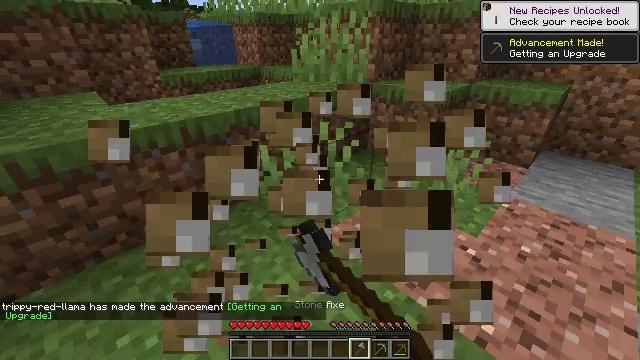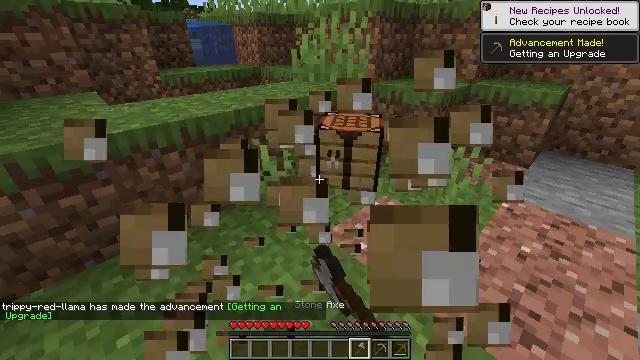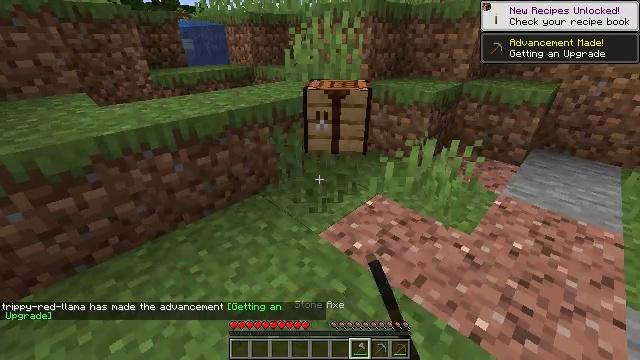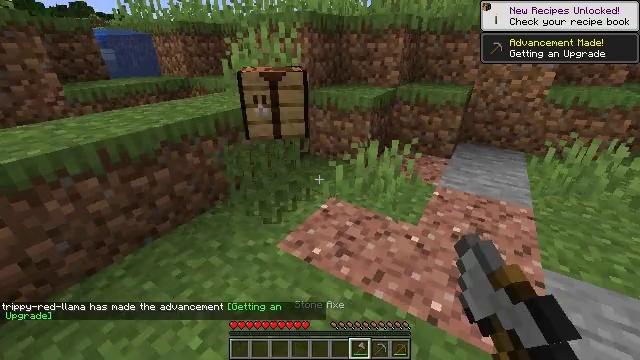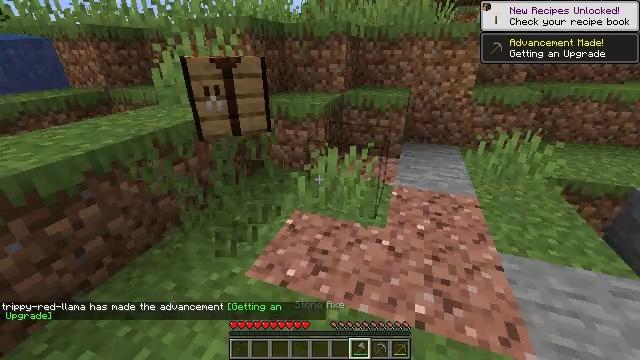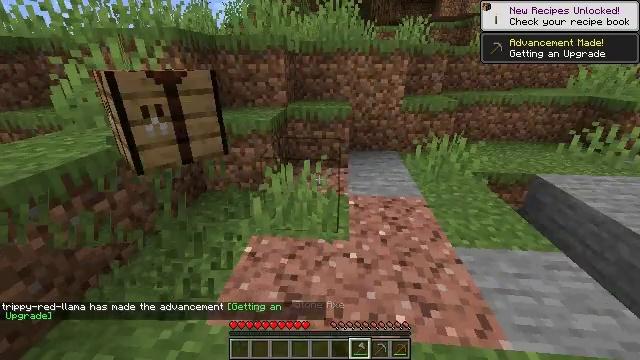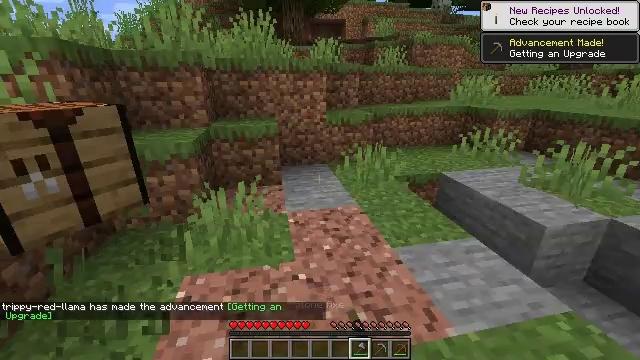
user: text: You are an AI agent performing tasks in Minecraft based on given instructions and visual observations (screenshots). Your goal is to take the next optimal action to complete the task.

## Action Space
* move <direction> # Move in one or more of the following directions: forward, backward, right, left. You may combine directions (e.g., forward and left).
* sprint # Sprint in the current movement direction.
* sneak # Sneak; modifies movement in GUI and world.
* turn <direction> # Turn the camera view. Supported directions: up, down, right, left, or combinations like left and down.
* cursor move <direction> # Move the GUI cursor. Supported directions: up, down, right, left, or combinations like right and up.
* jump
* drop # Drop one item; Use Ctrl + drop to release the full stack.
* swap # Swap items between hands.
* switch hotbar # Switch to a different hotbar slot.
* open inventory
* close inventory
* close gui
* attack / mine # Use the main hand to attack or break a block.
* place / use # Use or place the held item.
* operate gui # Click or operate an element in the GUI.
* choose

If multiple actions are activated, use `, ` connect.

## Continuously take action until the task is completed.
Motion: motion action
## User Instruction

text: Gather grass by holding the left mouse button.
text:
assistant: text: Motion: attack / mine
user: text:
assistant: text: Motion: turn right, attack / mine
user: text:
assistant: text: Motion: move forward and move left, turn right and up
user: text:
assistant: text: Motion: move forward and move left, turn right and up
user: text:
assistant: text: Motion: move forward and move left, turn right and up
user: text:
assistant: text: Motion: move forward and move left, turn right and up
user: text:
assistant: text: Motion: no_op